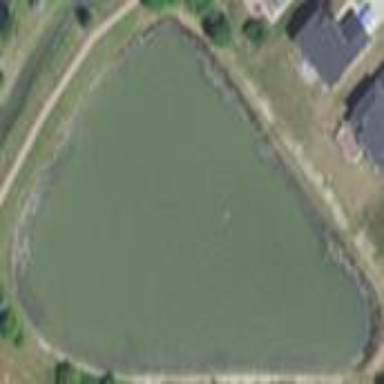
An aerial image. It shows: Picturesque pond located within basin area.